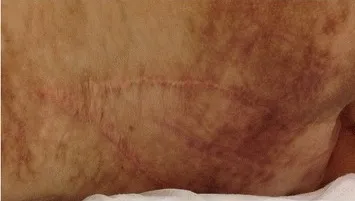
Photograph of the site of sacral defect repair, seen 5 years after surgery and immediately after cesarean, demonstrates viability of myocutaneous flap.
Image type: medical_photograph (skin_photograph)